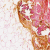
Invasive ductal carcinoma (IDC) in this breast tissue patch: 0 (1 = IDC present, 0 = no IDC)